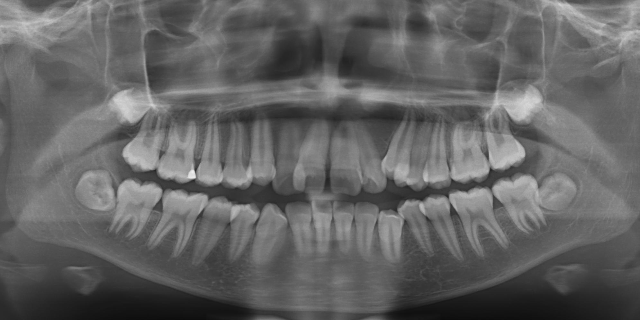
adult